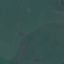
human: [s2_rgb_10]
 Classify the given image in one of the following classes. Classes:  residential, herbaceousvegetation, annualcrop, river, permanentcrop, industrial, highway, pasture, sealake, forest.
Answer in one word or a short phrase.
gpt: Pasture